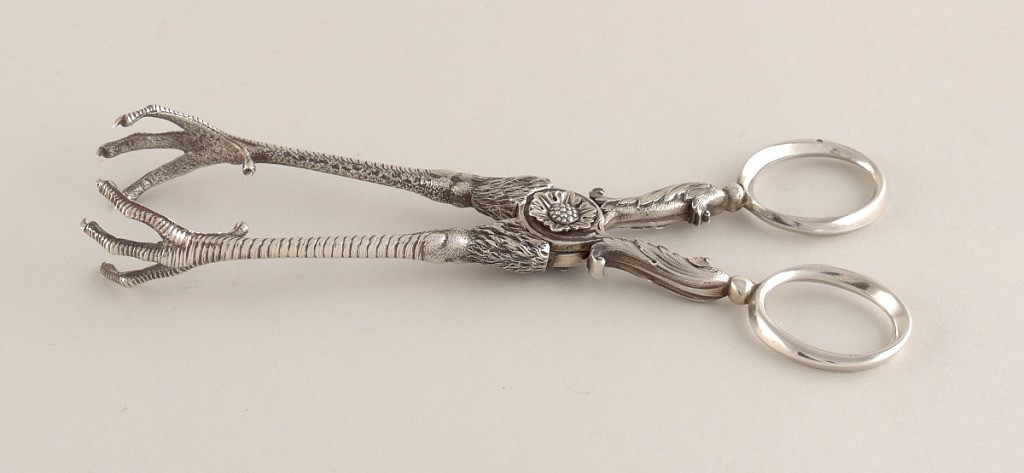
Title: Sugar Tongs with Claw Feet
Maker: Charles Victor Gibert, French
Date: ca. 1890
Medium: silver
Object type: tongs
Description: Tongs with oval finger loops, supported by foliate scrolls, which meet at round swivel mechanism, decorated with applied floral bloom. Arms of tongs modeled in the style of chicken legs and terminating in chicken feet with talons.